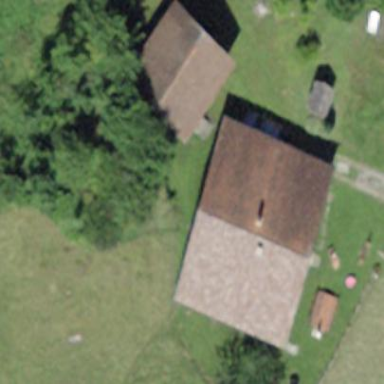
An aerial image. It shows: Detached building with gabled roof.